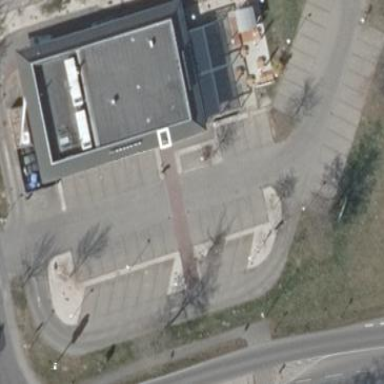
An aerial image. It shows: Parking area with paving stones surface.